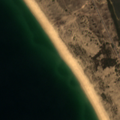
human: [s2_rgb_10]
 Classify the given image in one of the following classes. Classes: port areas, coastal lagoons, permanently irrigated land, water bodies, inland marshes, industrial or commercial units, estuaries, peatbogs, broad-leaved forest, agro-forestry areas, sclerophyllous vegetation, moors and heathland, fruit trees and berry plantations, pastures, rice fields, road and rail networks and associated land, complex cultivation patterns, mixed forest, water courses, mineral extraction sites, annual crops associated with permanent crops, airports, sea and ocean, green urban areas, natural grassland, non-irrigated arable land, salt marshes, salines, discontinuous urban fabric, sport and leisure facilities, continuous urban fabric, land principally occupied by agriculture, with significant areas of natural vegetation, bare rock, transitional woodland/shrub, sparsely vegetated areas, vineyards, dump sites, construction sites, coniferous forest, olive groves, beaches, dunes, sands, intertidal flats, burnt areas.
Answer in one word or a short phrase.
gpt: moors and heathland, beaches, dunes, sands, estuaries, sea and ocean